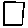
Label: square